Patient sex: F
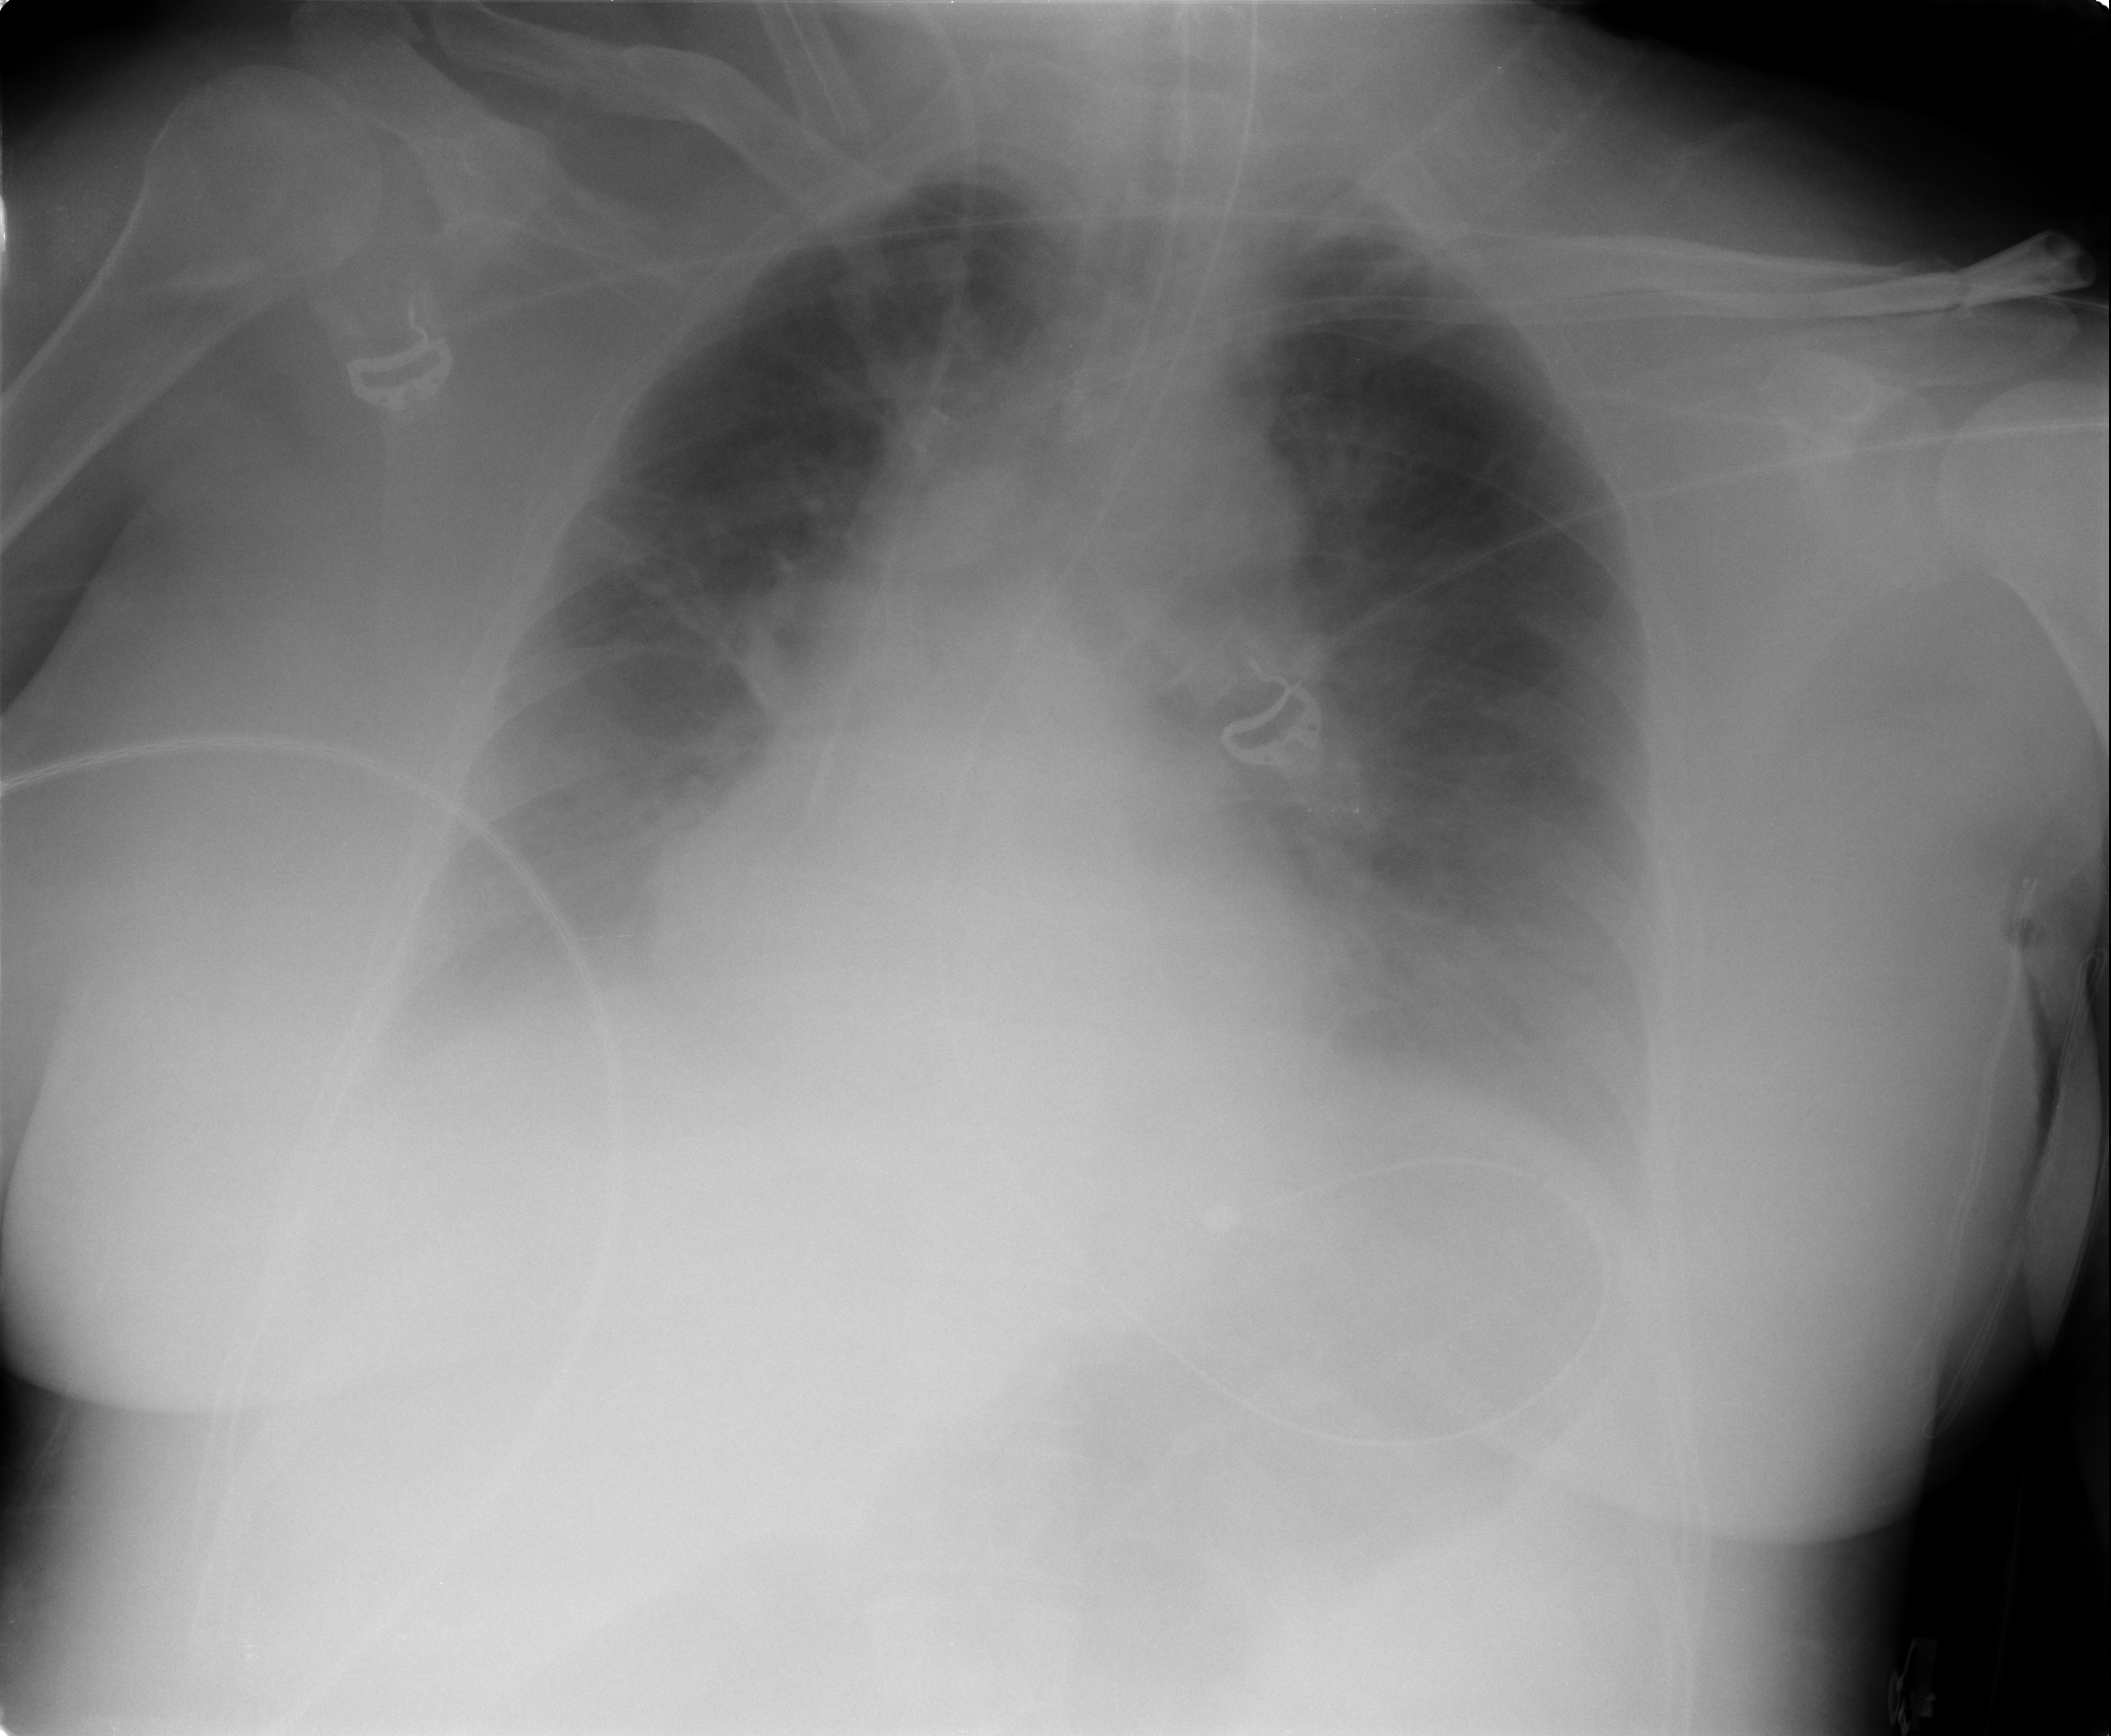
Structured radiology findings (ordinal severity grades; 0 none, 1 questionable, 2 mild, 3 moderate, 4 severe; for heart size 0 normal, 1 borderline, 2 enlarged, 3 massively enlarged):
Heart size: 0
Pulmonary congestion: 0
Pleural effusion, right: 2
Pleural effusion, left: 2
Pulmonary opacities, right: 0
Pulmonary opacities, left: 0
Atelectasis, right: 2
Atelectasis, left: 2